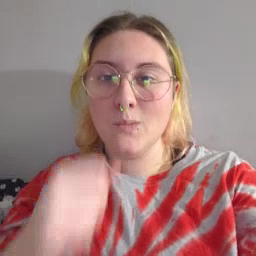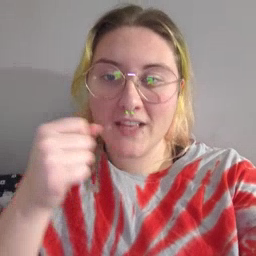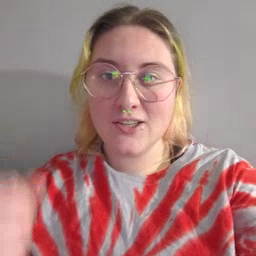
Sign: refrigerator